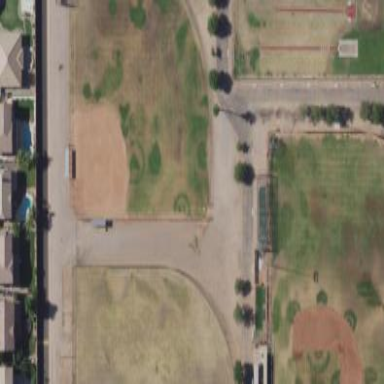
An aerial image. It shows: Softball pitch used for baseball games.